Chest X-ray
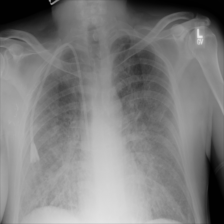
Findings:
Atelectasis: negative
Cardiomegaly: negative
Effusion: negative
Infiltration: positive
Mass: negative
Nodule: negative
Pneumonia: negative
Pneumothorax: negative
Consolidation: negative
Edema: negative
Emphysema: negative
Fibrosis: negative
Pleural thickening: negative
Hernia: negative